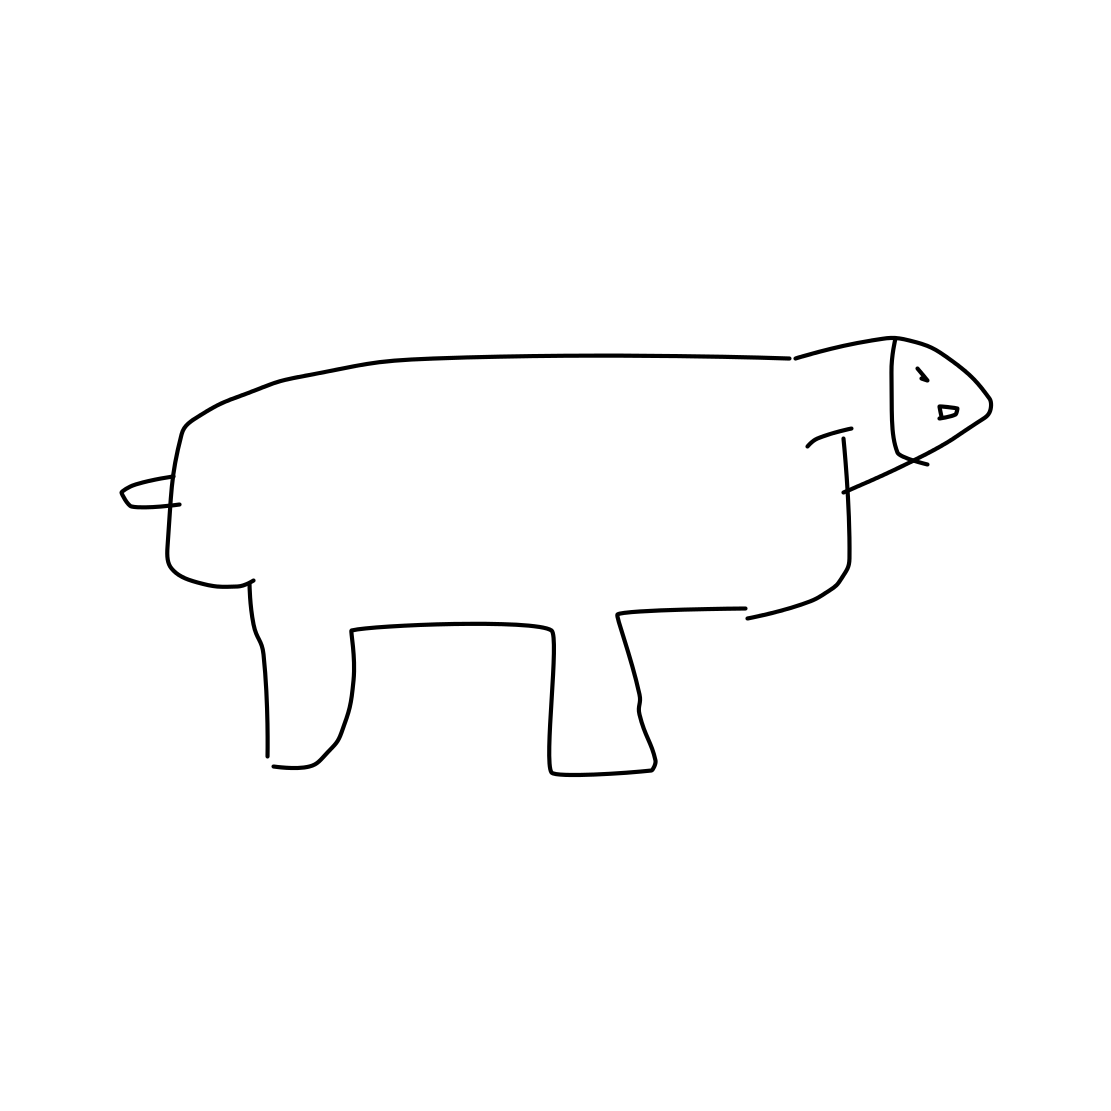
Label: bear (animal)